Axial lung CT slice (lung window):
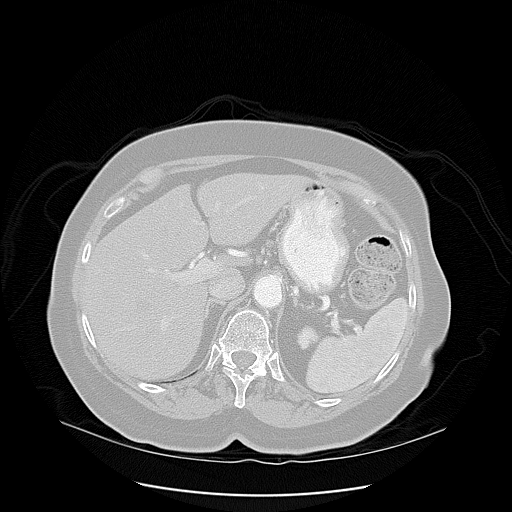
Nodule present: no